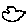
Label: bird